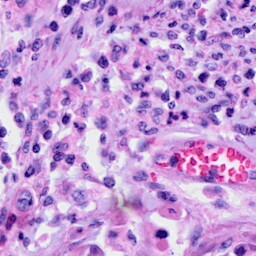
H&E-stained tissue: Cervix